Question: I have a problem which I thought was simple. Not if I'm using 'Not' correctly or if I'm missing something else. I want the 'If' block to execute if my recordset:
1. has 2 fields
2. at least one field in the ADO recordset has a non-null value (If IsNull is True for both fields, execute Else block)
Otherwise, I need the 'Else' block to execute.
'''
If rSetFlag.Fields.Count = 2 And _
Not (IsNull(rSetFlag.Fields(0)) And IsNull(rSetFlag.Fields(1))) Then
QueryFlags = rSetFlag.Fields(0) & "|" & rSetFlag.Fields(1)
Else
QueryFlags = rSetFlag.Fields(0)
End If
'''
Am I not getting the right operator precedence? I've tried several other approaches including 'Or' in the 'IsNull' statement. 'Debug.Print' returns the following (don't want the first 2 entries):

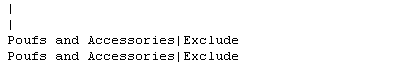
Answer: the '&' symbol is wrong here.
Maybe:
try to check with 'rSetFlag.Fields(1).value'
Maybe:
The first 2 entries are here because the values in fields are not 'NULL' but '""'so empty string.
you can check it with 'Len(Nz(rSetFlag.Fields(1).value, vbNullString)) = 0' if there is no value.
possible solution:
'''
If rSetFlag.Fields.Count = 2 And _
Not (Len(Nz(rSetFlag.Fields(0).value, vbNullString)) = 0 _
And _
Len(Nz(rSetFlag.Fields(1).value, vbNullString)) = 0) Then
QueryFlags = rSetFlag.Fields(0) & "|" & rSetFlag.Fields(1)
Else
QueryFlags = rSetFlag.Fields(0)
End If
'''